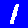
Digit: 1